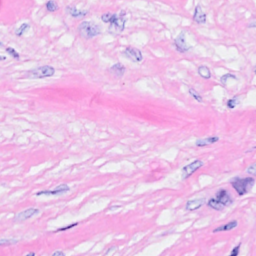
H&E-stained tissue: Breast